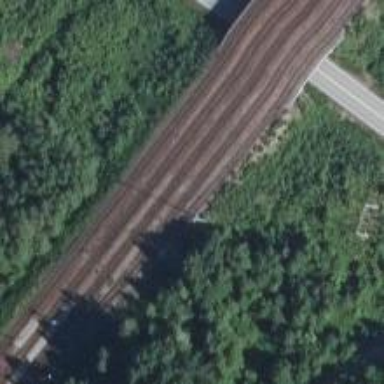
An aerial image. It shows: Wedge is used for the railway derail.